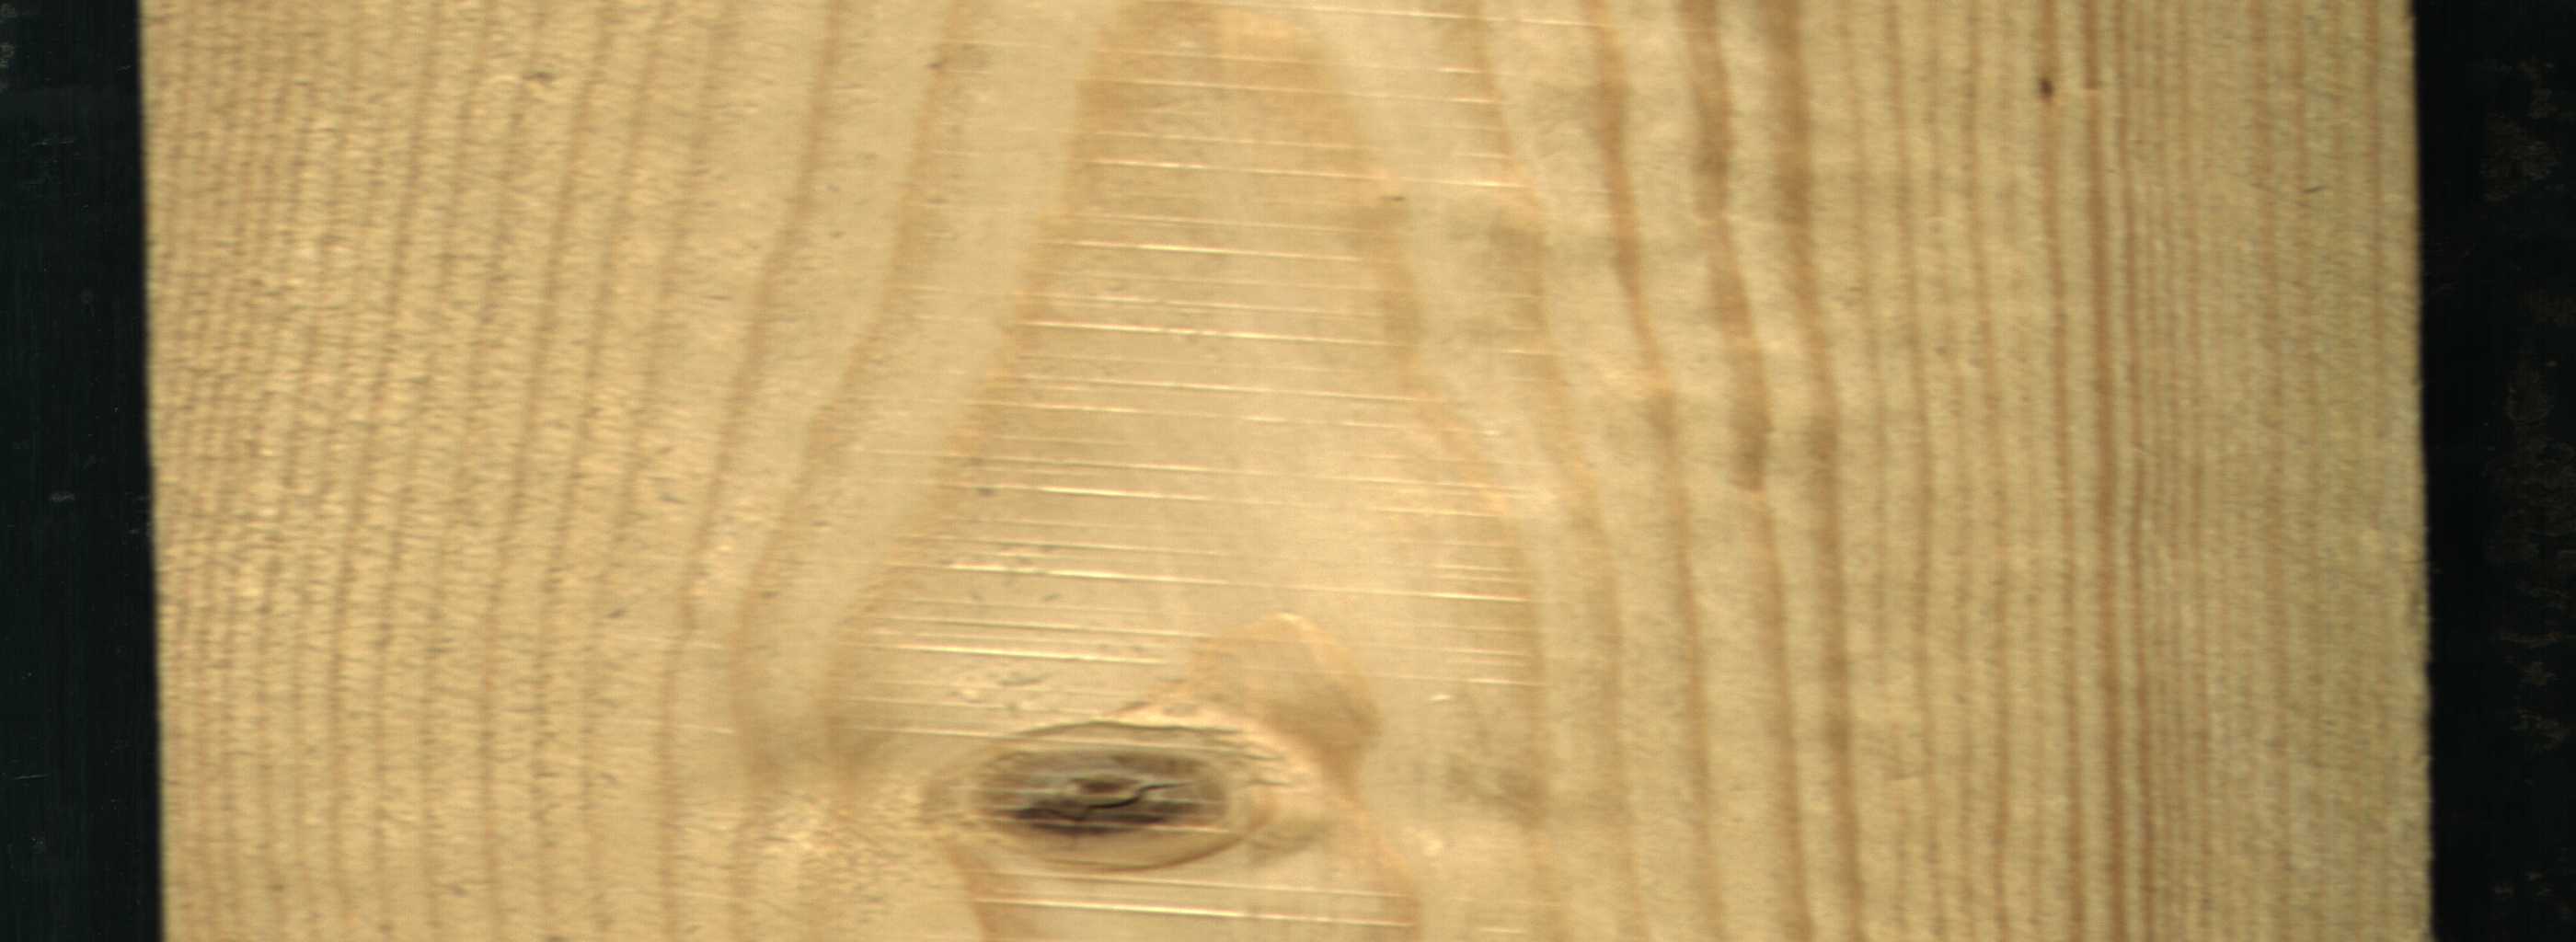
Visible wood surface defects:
knot_with_crack